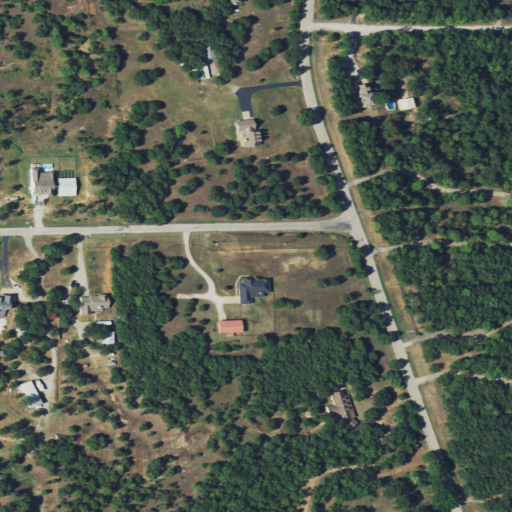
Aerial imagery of ridge(s) in Oklahoma named Dawson Ridge containing deciduous forest, open development, grassland, low intensity development, shrub, and medium intensity development